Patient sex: M
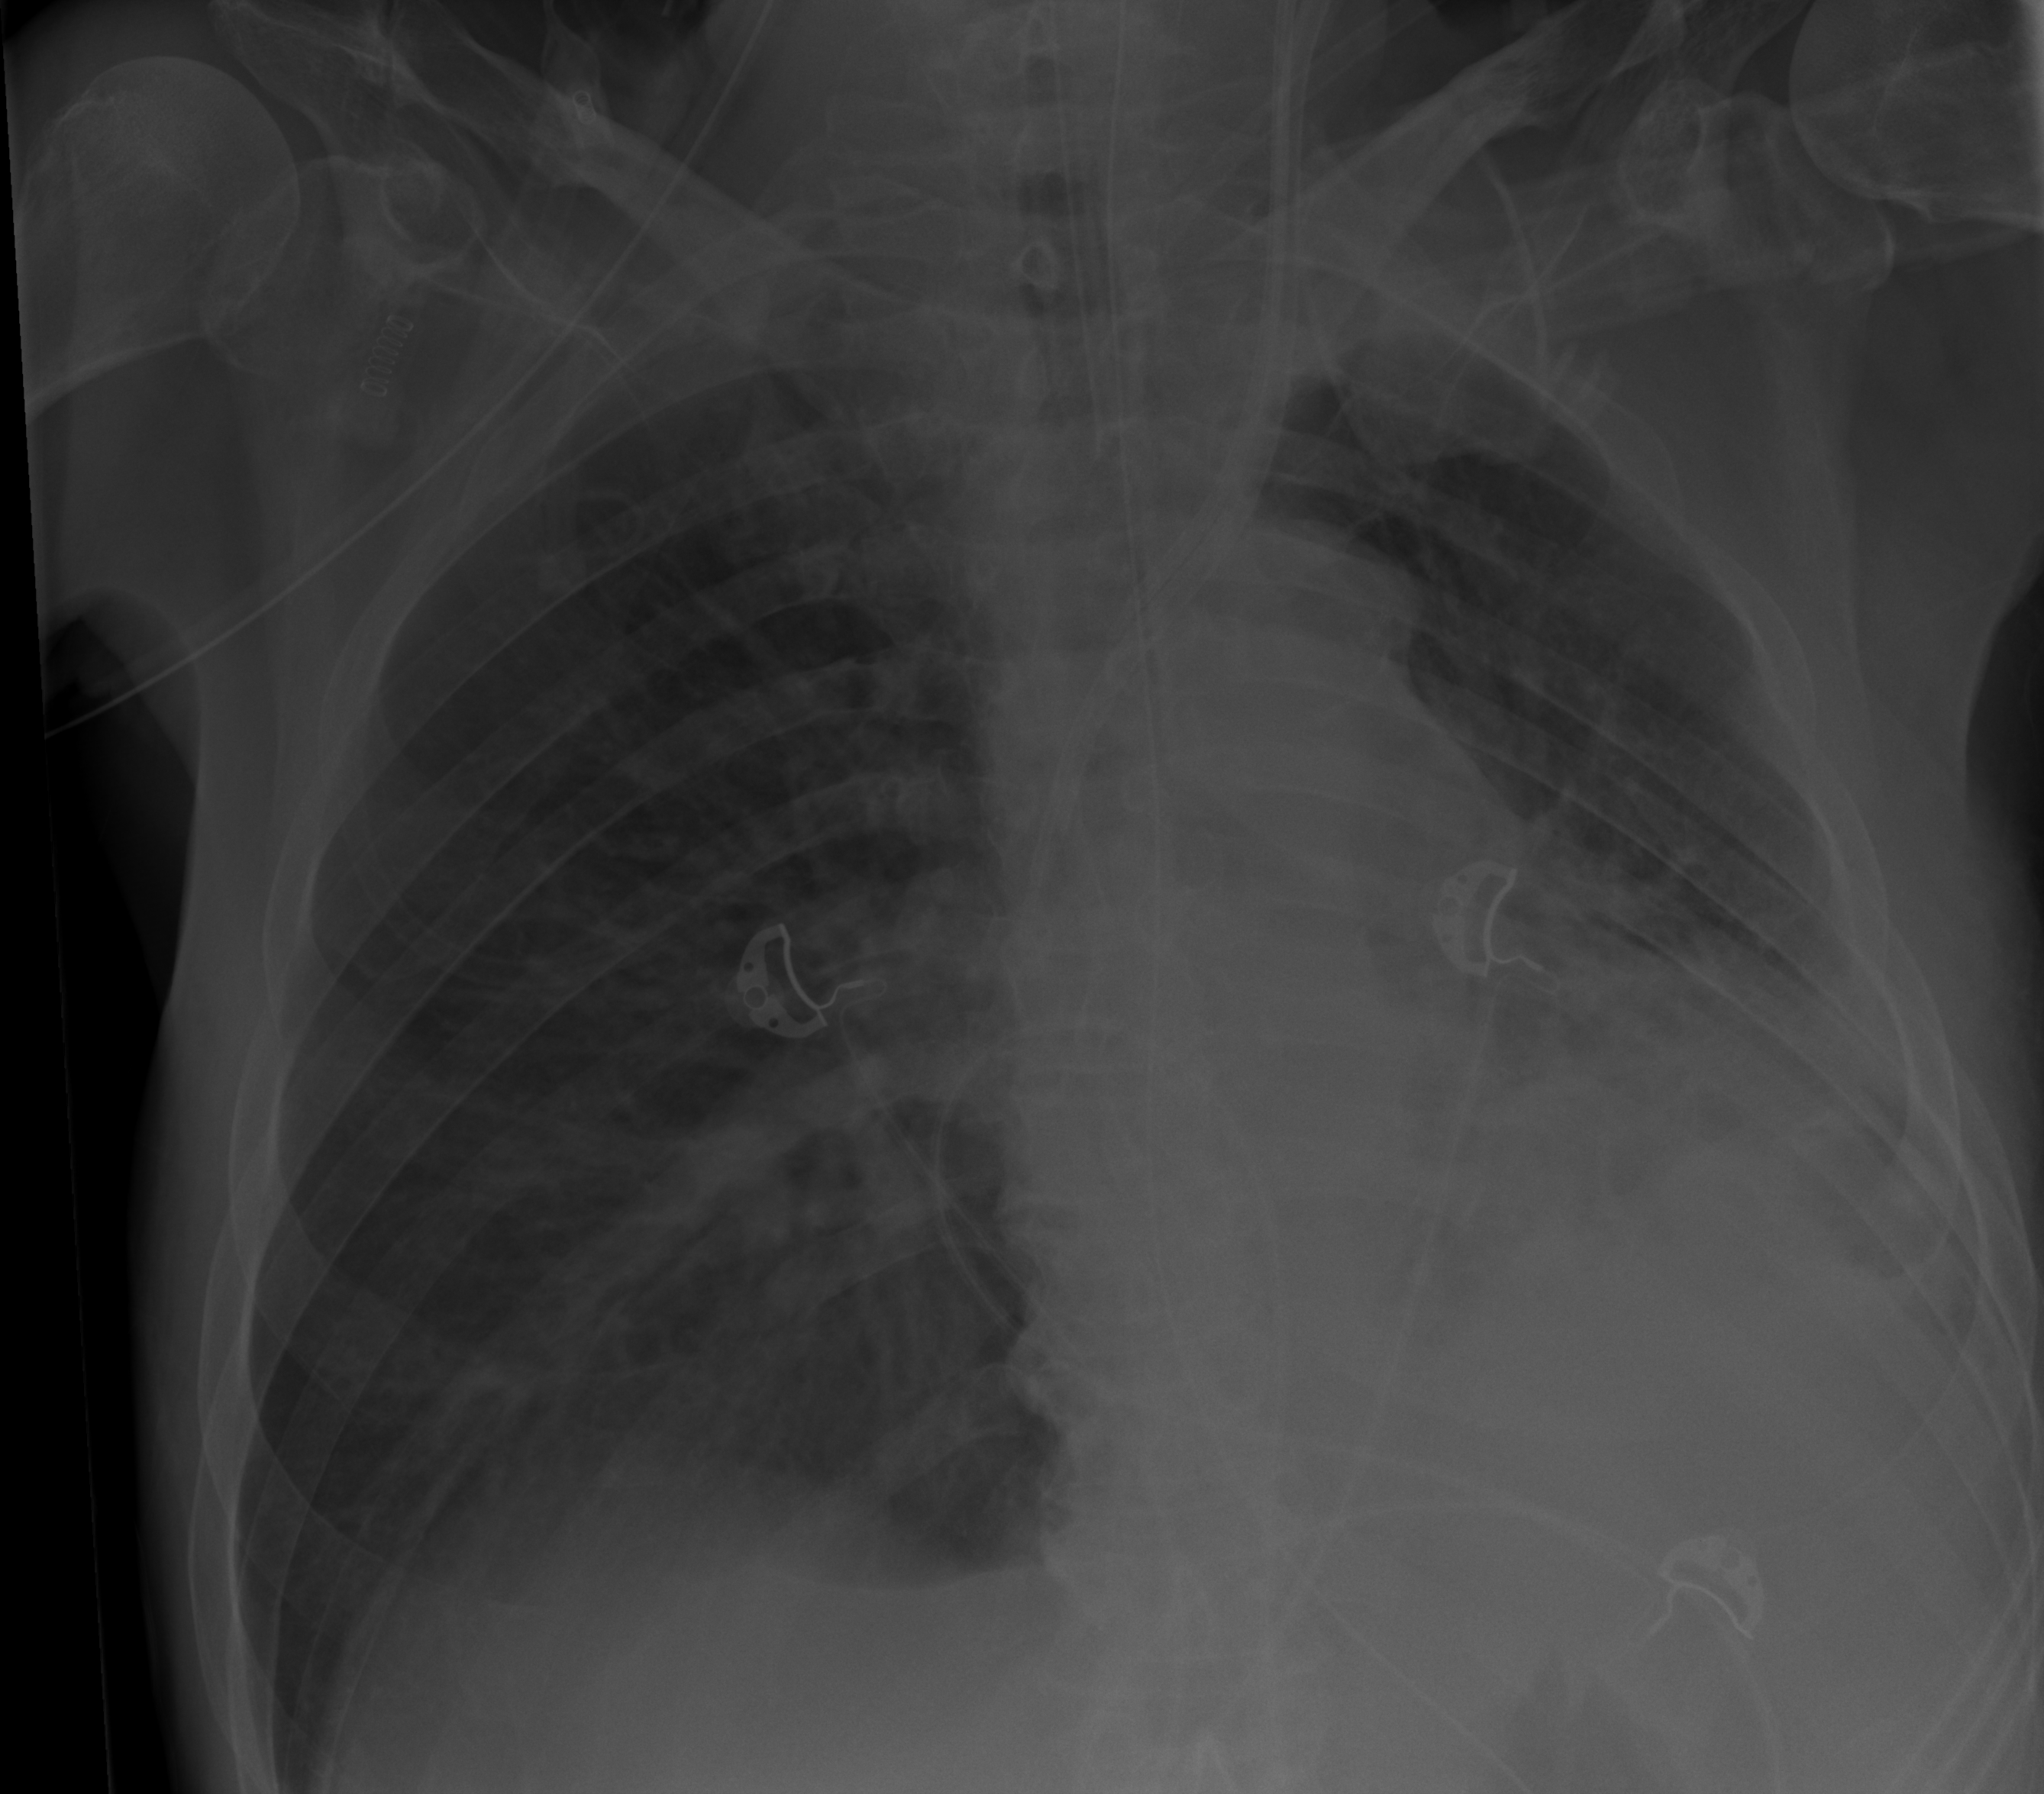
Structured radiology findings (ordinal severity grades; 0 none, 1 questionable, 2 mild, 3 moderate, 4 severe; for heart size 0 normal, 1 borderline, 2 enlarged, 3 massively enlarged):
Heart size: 2
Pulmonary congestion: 0
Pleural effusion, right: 2
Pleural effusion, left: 2
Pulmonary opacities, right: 0
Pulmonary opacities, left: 3
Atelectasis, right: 0
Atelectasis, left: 3